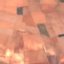
Land use / land cover class: PermanentCrop